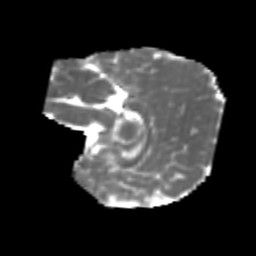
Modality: MD
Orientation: sagittal
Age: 6
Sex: male
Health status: healthy